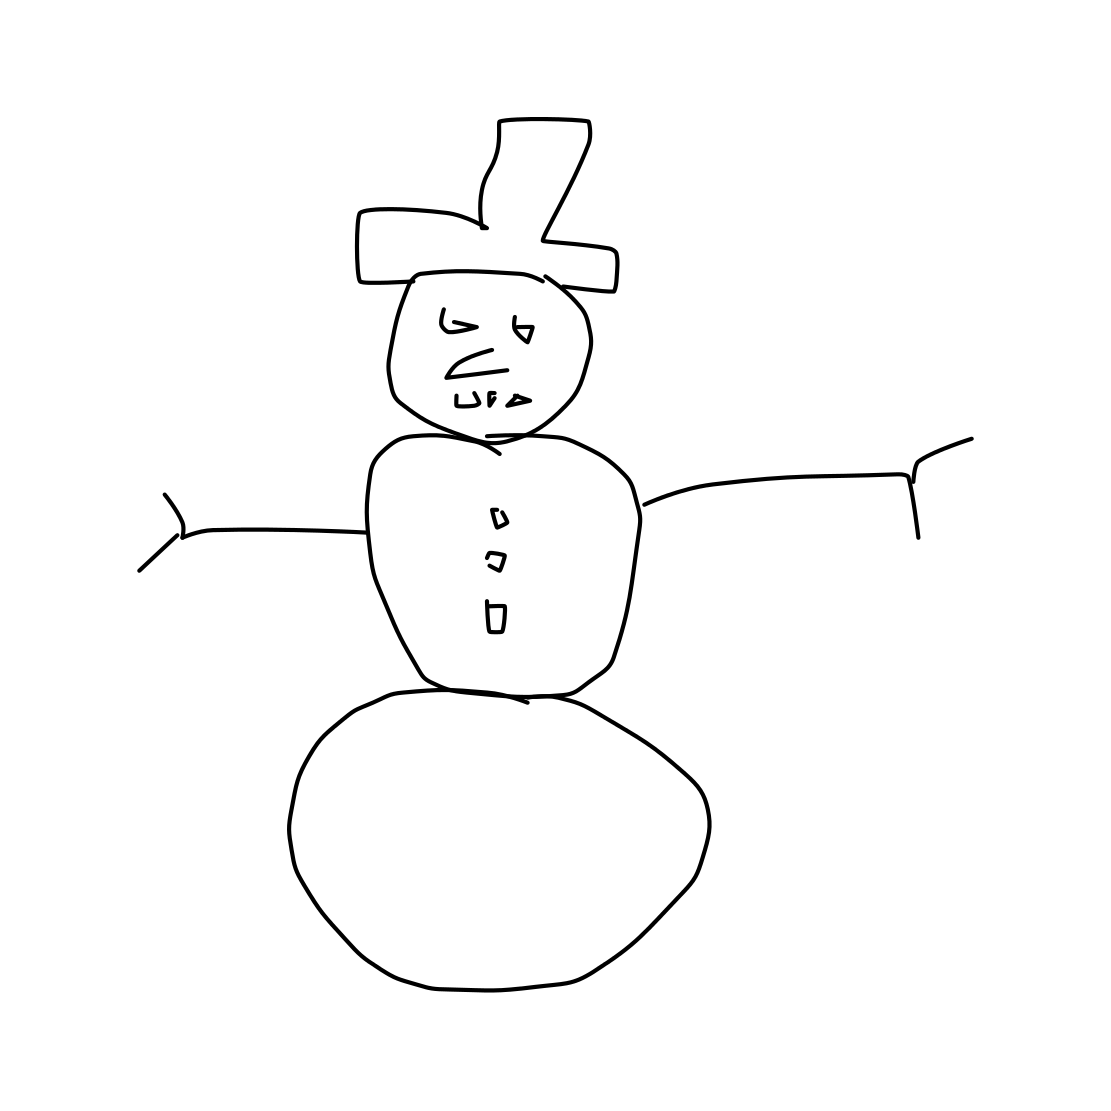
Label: snowman